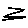
Label: zigzag